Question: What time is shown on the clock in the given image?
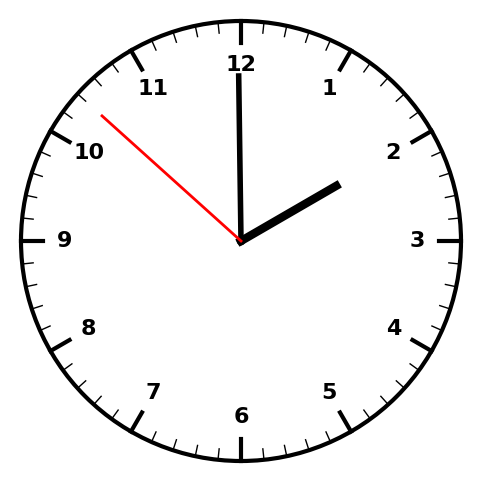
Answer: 01:59:52